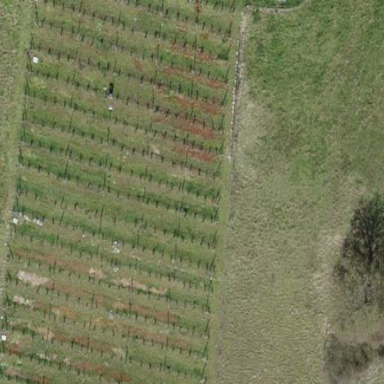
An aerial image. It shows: Beautiful vineyard in the countryside.